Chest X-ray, AP view. Patient: 52 years old, sex M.
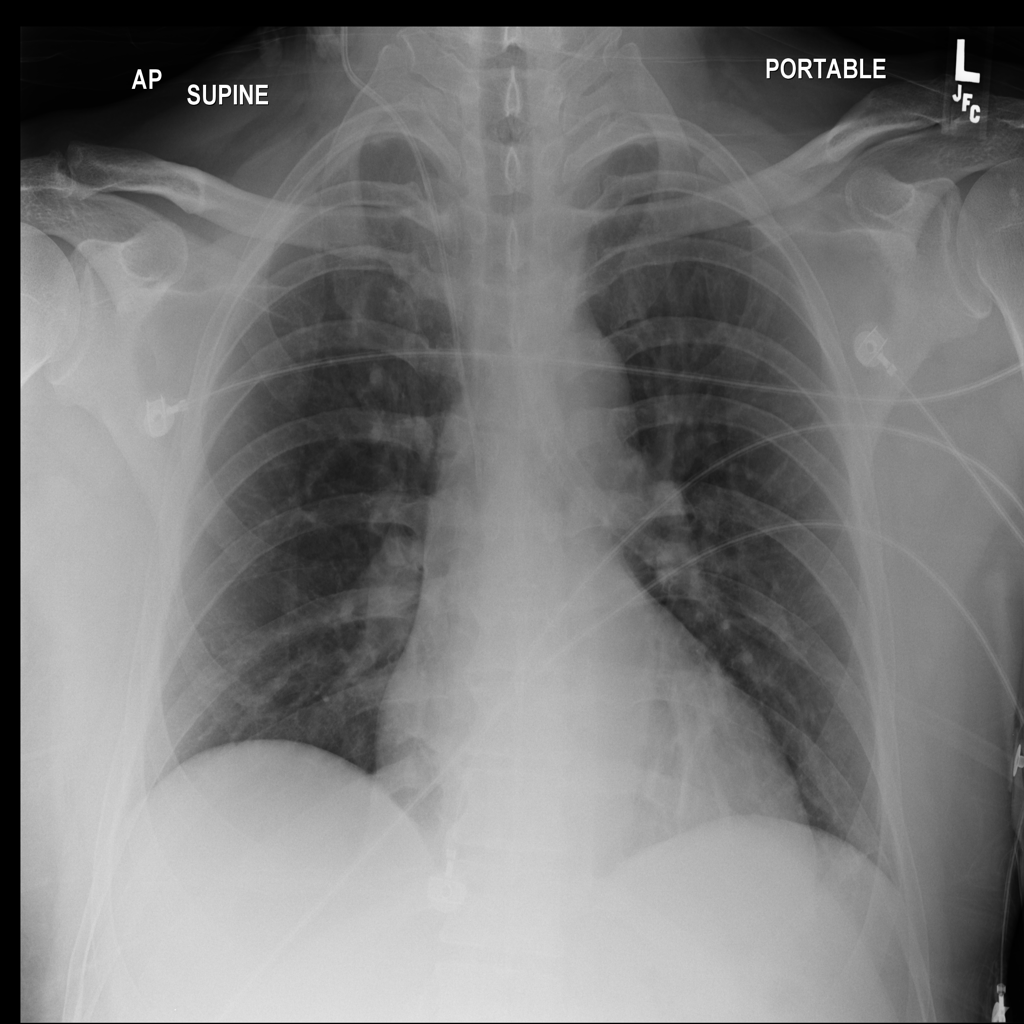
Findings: No Finding